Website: macys
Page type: receipt
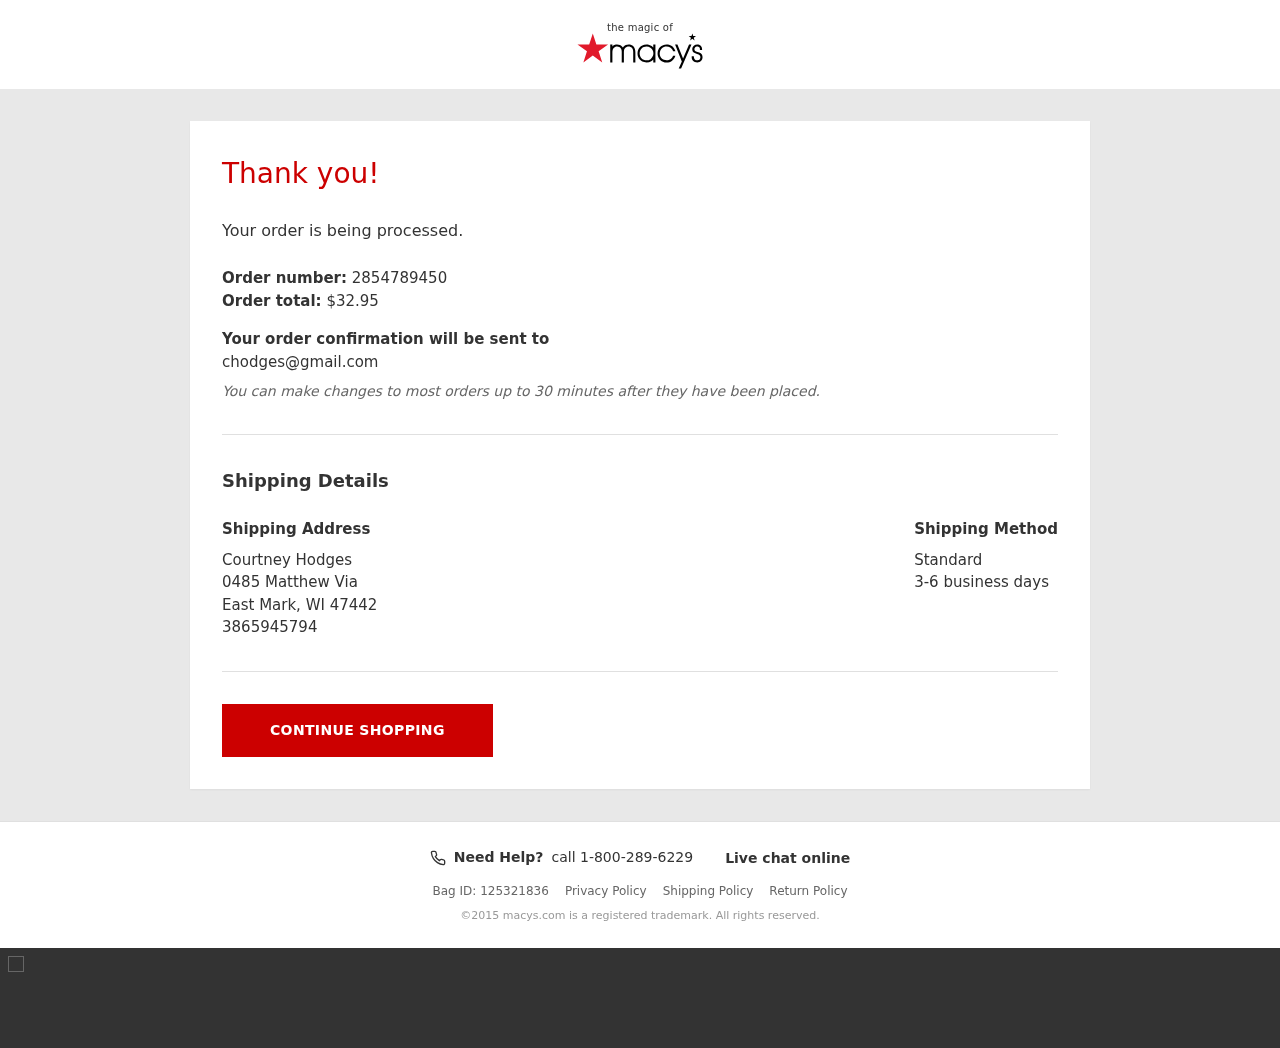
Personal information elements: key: PII_CITY_STATE_ZIP
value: East Mark, WI 47442
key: PII_EMAIL
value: chodges@gmail.com
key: PII_FULLNAME
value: Courtney Hodges
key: PII_PHONE
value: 3865945794
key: PII_STREET
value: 0485 Matthew Via
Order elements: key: ORDER_ID
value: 2854789450
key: ORDER_TOTAL
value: $32.95